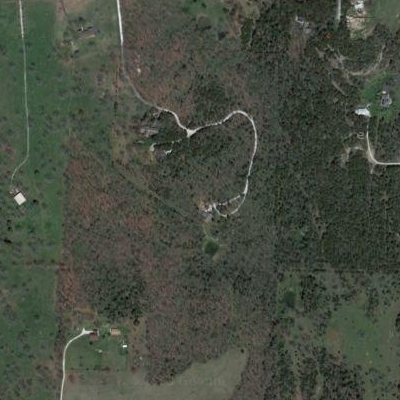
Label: eForest